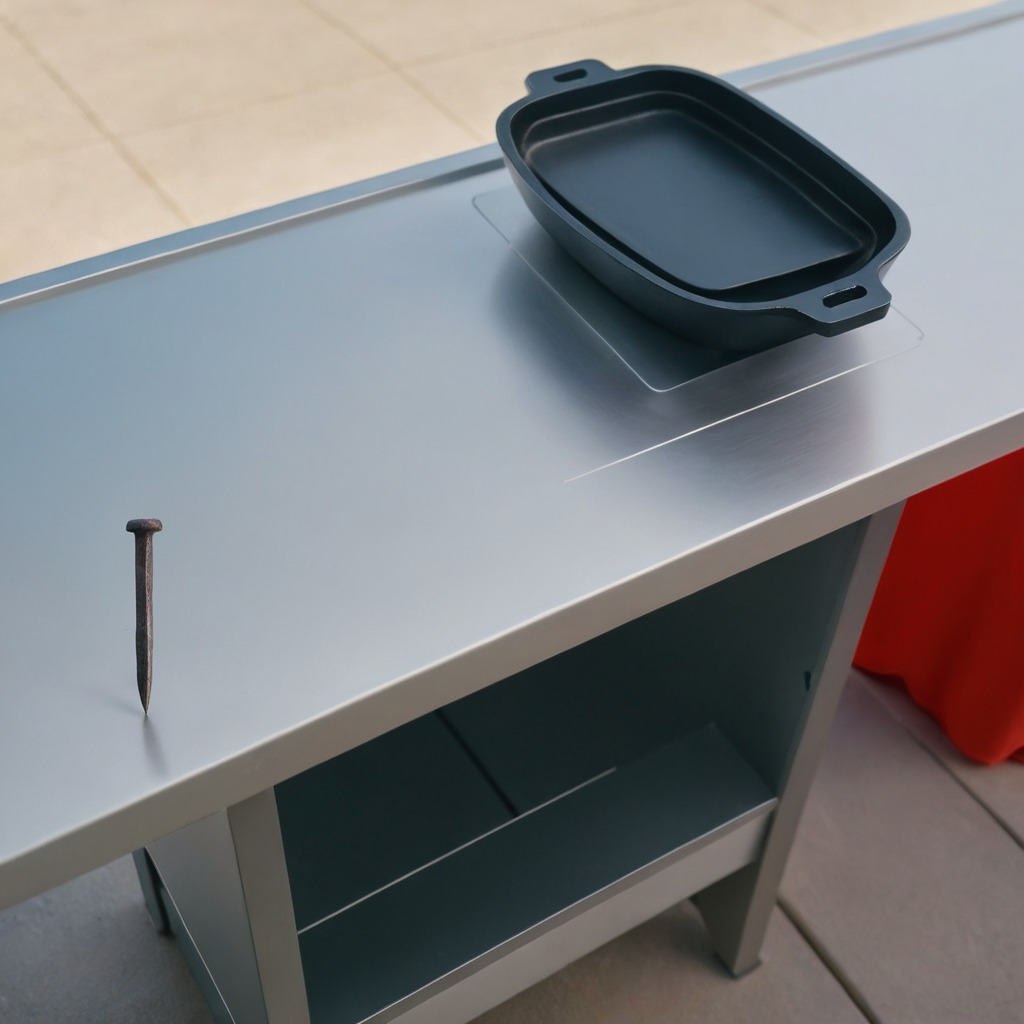
A nail is lying on a table in a temporary outdoor tool station.